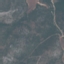
Land use / land cover: HerbaceousVegetation